Field crop: maize
Growth stage: 2
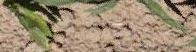
Species: maize